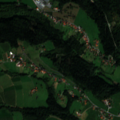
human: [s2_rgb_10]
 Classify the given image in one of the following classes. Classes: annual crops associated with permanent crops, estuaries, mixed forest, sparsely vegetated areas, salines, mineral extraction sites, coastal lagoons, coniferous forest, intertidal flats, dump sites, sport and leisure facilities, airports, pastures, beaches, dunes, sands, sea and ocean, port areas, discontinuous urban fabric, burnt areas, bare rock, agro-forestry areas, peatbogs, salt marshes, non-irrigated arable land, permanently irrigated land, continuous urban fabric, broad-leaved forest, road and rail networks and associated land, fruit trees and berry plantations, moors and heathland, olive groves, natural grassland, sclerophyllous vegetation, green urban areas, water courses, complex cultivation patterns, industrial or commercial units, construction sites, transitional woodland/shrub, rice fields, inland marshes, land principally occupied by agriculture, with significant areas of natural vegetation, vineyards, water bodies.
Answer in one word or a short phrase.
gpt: discontinuous urban fabric, pastures, complex cultivation patterns, mixed forest